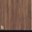
Piece: xx